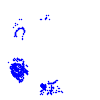
Particle: proton